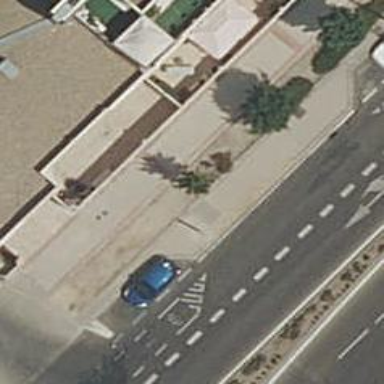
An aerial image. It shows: Bus stop with platform for public transport.